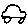
Label: car